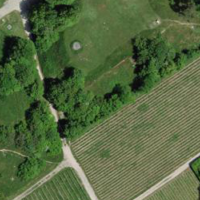
EUNIS habitat code: 55
Species observed at this site:
Medicago lupulina
Himantoglossum hircinum